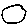
Label: circle